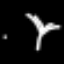
Label: palm tree